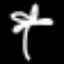
Label: palm tree